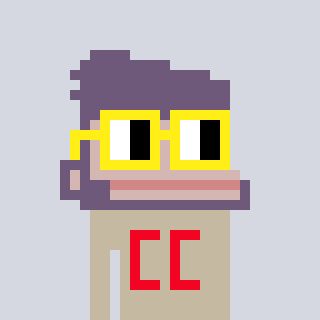
a pixel art character with square yellow glasses, a ape-shaped head and a bege-colored body on a cool background